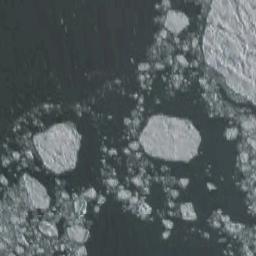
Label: sea_ice